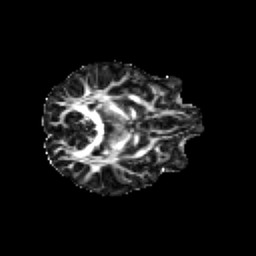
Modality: FA
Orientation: axial
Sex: female
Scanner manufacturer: siemens
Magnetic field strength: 3 T
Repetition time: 5 s
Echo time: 0.071 s